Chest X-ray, AP view. Patient: 28 years old, sex F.
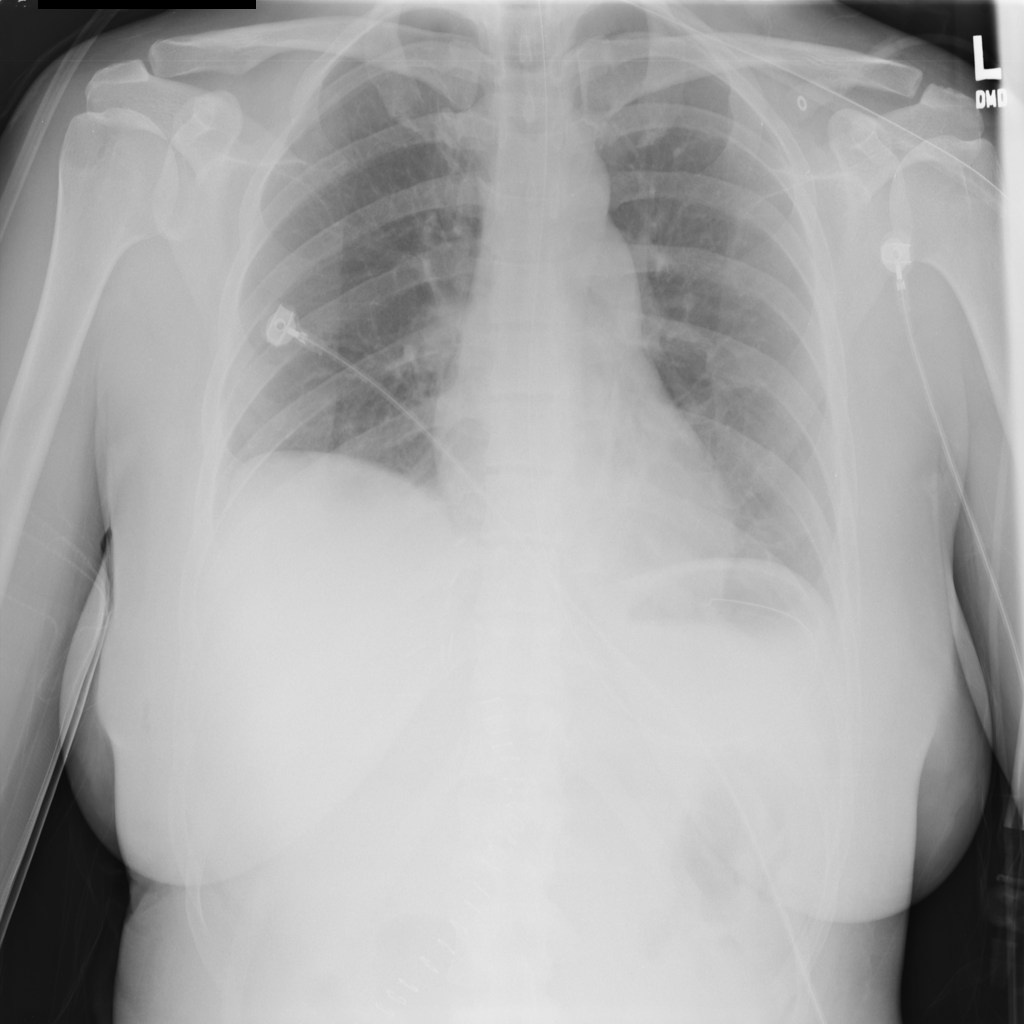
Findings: Pneumothorax